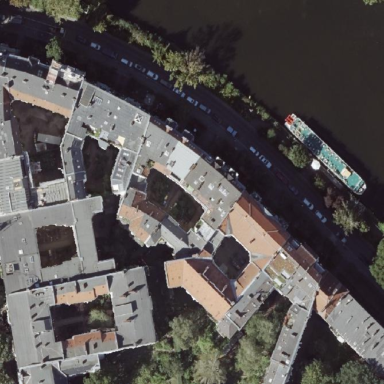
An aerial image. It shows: Apartments housed in building with gambrel roof.